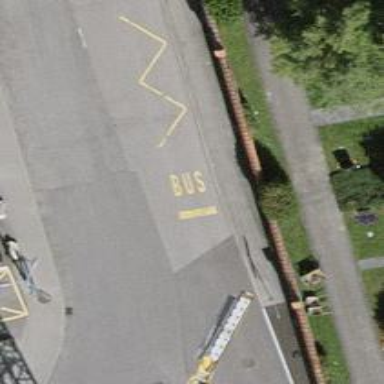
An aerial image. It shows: Sidewalk leading to public transport platform.